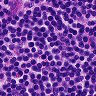
Metastatic tissue present: no